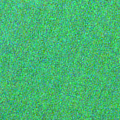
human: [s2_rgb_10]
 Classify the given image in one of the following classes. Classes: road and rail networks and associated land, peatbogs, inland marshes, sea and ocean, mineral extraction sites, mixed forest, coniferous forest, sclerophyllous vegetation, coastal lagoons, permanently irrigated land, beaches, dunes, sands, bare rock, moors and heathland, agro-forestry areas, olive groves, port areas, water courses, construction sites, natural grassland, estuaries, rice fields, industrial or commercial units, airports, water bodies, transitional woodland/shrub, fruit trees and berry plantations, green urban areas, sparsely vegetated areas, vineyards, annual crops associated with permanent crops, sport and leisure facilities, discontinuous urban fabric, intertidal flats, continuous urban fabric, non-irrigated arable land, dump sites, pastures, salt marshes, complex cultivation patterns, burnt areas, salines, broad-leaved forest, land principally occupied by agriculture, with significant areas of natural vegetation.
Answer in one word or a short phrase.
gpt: sea and ocean